Question: I'm looking at the <URL> that uses Android Devices to play 3d VR games. I see that they have an Android demo project, but
If not, are there any other VR projects for iOS that can be modified to work with the cardboard kit?

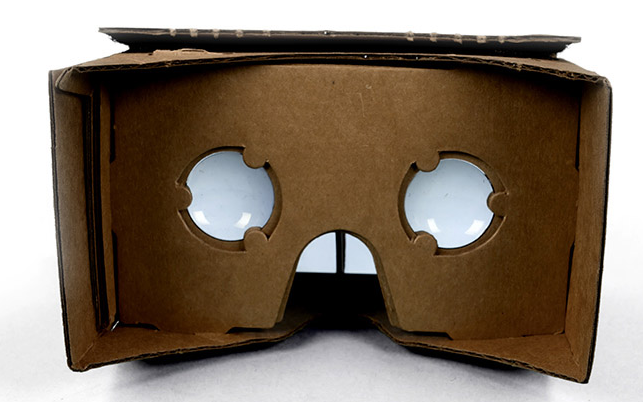
Answer: Google has added iOS support to their official <URL>. Even though the Unity plugin bundles a pre-compiled iOS Cardboard binary, there doesn't seem to be an easy way to use it in a standalone fashion.
---
I just completed an iOS CardboardSDK port for the company I'm working for.
It (mostly) has feature parity with Android's CardboardSDK v0.5.1. Works on iOS 7+. Tested on iPhone 6 and iPhone 5.
You can check it out here: <URL>.